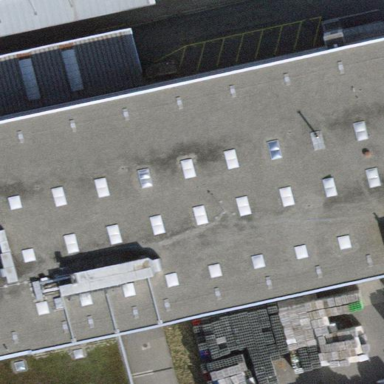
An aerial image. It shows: Commercial building.